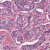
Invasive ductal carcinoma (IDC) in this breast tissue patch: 1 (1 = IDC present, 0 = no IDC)